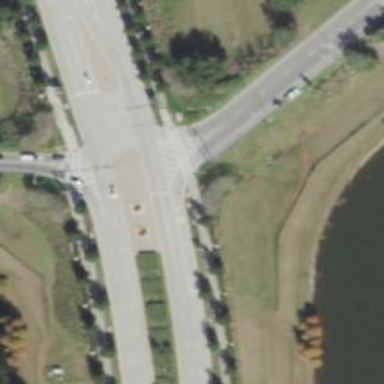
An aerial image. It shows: Marked crossing for cyclists on cycleway.